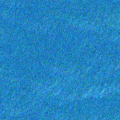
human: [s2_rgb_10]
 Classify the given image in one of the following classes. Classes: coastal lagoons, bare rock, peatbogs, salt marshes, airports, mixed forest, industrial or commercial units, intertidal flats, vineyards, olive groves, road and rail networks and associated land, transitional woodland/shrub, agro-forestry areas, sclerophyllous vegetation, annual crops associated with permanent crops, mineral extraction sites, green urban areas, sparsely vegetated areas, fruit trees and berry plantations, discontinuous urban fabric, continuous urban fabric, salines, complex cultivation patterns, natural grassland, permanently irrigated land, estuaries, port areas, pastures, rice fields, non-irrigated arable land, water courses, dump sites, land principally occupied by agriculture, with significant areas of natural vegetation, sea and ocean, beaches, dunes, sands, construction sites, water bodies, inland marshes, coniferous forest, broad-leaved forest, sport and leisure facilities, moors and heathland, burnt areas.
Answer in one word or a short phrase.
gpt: sea and ocean